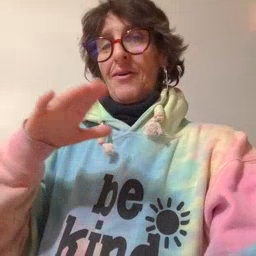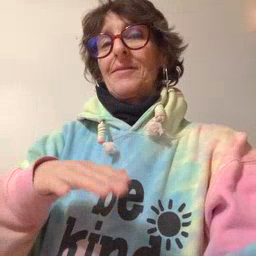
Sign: on